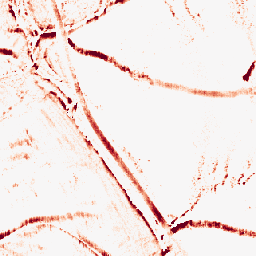
Category: morphological
Decomposition family: morphological_rect
Decomposition parameters: operation: opening
width: 5
height: 10
Upsampling method: area
Upsampling parameters: scale: 8
Upsampling scale: 8